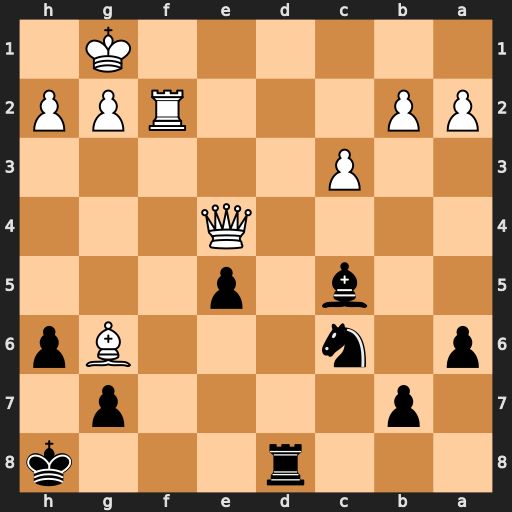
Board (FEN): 3r3k/1p4p1/p1n3Bp/2b1p3/4Q3/2P5/PP3RPP/6K1
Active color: b
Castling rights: -
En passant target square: -
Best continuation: Rd1+ Qe1 Rxe1#